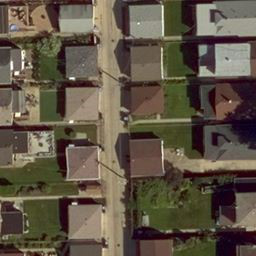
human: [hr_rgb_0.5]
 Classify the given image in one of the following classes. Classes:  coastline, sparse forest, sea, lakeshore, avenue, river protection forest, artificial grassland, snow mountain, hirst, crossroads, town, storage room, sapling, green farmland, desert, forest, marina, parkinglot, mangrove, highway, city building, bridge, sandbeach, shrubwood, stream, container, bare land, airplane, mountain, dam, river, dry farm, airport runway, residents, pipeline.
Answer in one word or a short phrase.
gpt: residents